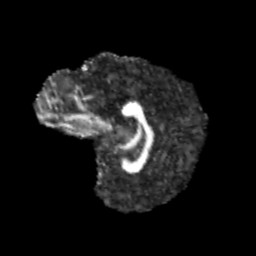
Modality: FA
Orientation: sagittal
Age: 11
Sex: male
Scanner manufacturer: siemens
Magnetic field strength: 3 T
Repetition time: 3.8 s
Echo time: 0.07 s